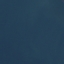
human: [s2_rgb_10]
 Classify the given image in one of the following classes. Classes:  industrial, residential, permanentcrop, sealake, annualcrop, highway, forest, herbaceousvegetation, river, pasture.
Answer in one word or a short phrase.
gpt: SeaLake